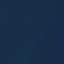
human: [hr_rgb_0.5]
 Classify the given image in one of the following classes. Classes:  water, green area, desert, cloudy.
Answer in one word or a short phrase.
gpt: water